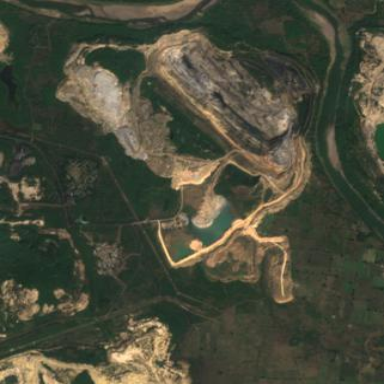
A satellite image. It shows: Spoil heap created by human activity.